Question: I wish to change tr background colour based on value in a loop so if the value is X for next a few records then colour should be blue, if the value is changed to something else then colour should also be changed to yellow.
My code below is faulty which makes all the rows yellow after painting first one as blue.
'''
foreach ($arr as $key => $value)
{
if ($old_value == $value)
{
$colour = 'blue';
}
else
{
$colour = 'yellow';
$old_value = $value;
}
}
'''
I need output like this:

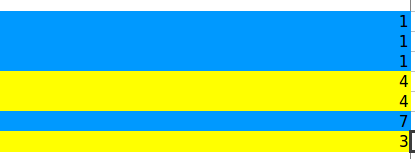
Answer: You need to change the color according to the last color used, something like
'''
$arr = array(1,1,1,4,4,7,3);
$old_value = 0;
$colour = 'blue';
echo '<table>';
foreach ($arr as $key => $value)
{
if ($old_value == $value)
{
//colour stays the same
}
else
{
if($colour == 'blue')
{
$colour = 'yellow';
}
else
{
$colour = 'blue';
}
$old_value = $value;
}
echo '<tr style="background-color:' .$colour . '"><td>' . $value . '</td></tr>';
}
echo '</table>';
'''
Now every group of equal values will have the same colour, and the next group has the other colour.